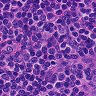
Metastatic tissue present: no